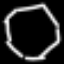
Label: octagon